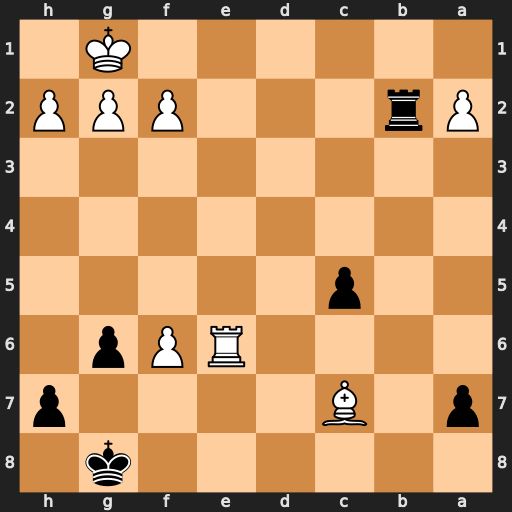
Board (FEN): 6k1/p1B4p/4RPp1/2p5/8/8/Pr3PPP/6K1
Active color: b
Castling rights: -
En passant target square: -
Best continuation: Rb1+ Re1 Rxe1#